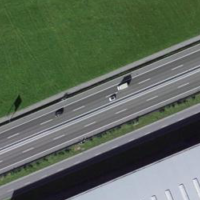
EUNIS habitat code: 57
Species observed at this site:
Milvus milvus
Linaria vulgaris